Aerial crown-view tile of a tropical tree (Barro Colorado Island, Panama), acquired 20240716:
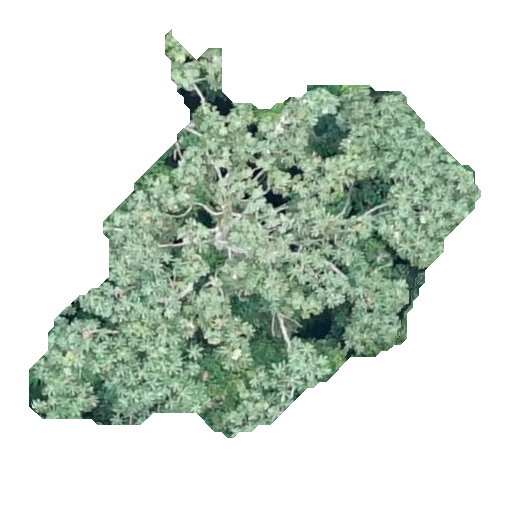
Species: Cecropia insignis
GBIF accepted scientific name: Cecropia insignis
Crown area: 159.985 m²